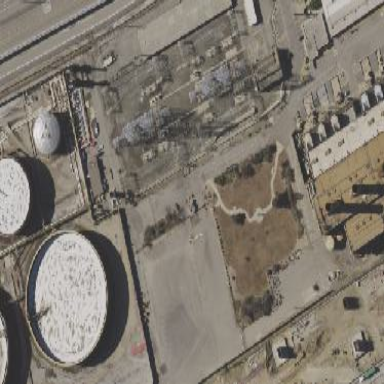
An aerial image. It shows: Industrial area with power plant.